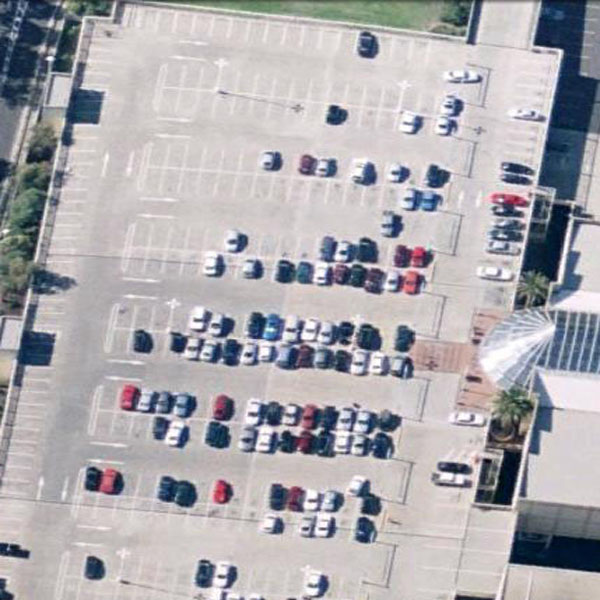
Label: Parking